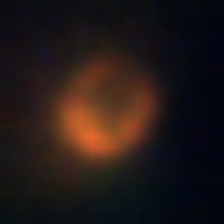
Taxon: NanoPlankton
Group: Other